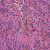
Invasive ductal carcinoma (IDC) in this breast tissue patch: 0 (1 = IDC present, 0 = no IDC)